Interaction volume radius: 5 \u00c5
Interaction volume height: 15 \u00c5
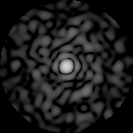
Disorder parameter: 0.7793